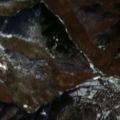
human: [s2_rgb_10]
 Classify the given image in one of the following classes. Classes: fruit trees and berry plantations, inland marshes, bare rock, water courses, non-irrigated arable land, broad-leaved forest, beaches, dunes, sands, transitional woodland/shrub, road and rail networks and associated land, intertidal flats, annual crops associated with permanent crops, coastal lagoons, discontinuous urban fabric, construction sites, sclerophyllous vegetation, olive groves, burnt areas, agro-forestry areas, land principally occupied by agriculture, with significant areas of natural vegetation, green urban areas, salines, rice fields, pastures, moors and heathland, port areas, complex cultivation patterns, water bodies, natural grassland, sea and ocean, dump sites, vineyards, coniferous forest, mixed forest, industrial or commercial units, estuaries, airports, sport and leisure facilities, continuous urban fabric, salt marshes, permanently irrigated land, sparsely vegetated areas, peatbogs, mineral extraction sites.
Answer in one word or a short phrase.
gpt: discontinuous urban fabric, complex cultivation patterns, broad-leaved forest, coniferous forest, mixed forest, transitional woodland/shrub